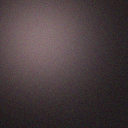
Screen state: off